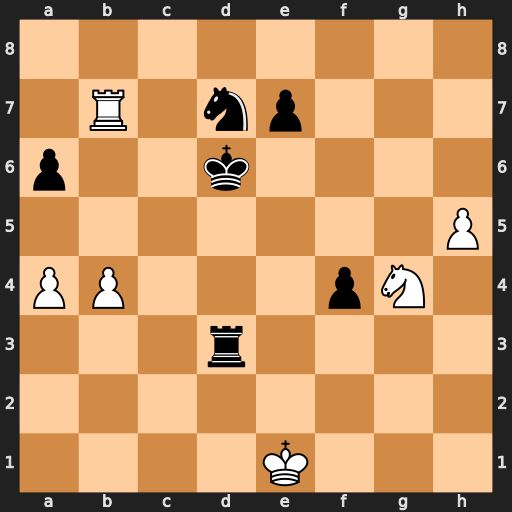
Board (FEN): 8/1R1np3/p2k4/7P/PP3pN1/3r4/8/4K3
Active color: w
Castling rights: -
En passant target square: -
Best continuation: Rxd7+ Kxd7 Ne5+ Kd6 Nxd3